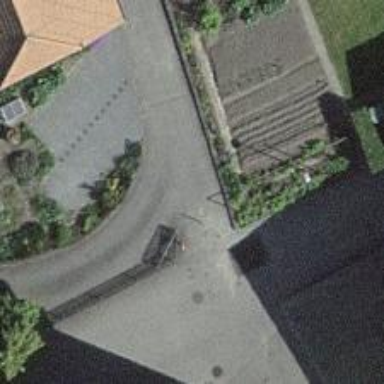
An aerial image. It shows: Bollard.